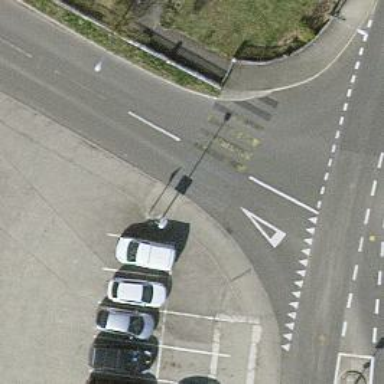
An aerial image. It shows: Zebra crossing on the road.